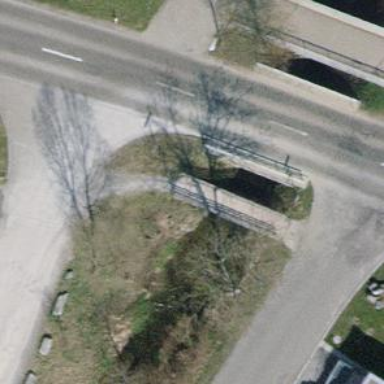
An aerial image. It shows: Path on bridge.